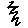
Label: zigzag